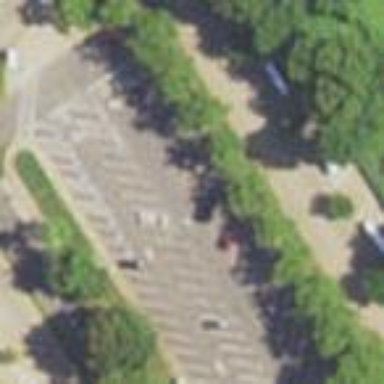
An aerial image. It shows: Pedestrian road.